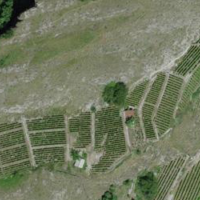
EUNIS habitat code: 50
Species observed at this site:
Oedipoda caerulescens